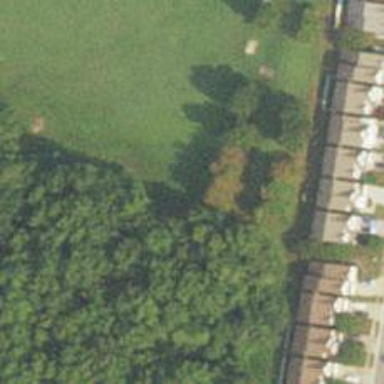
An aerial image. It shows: Disc golf hole.